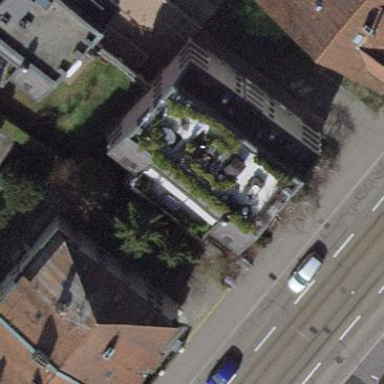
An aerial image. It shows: Apartments building with gambrel-shaped roof.